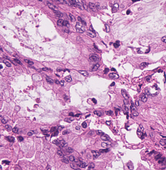
Tumor epithelial tissue: yes
Tumor-associated stroma tissue: no
Normal tissue: no